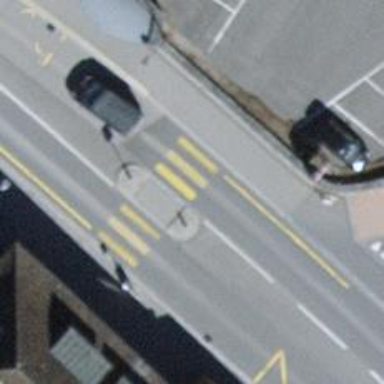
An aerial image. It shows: Uncontrolled road crossing with pedestrian island.